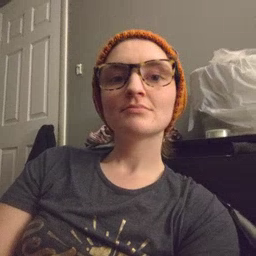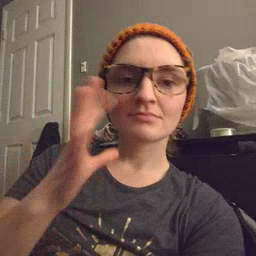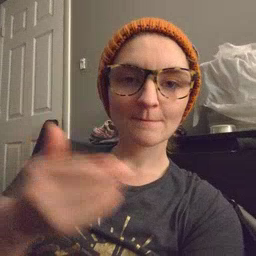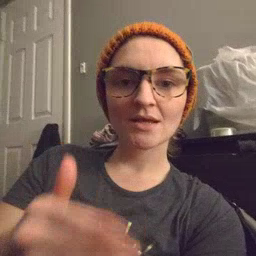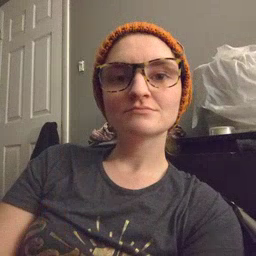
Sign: kitty